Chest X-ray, PA view. Patient: 55 years old, sex F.
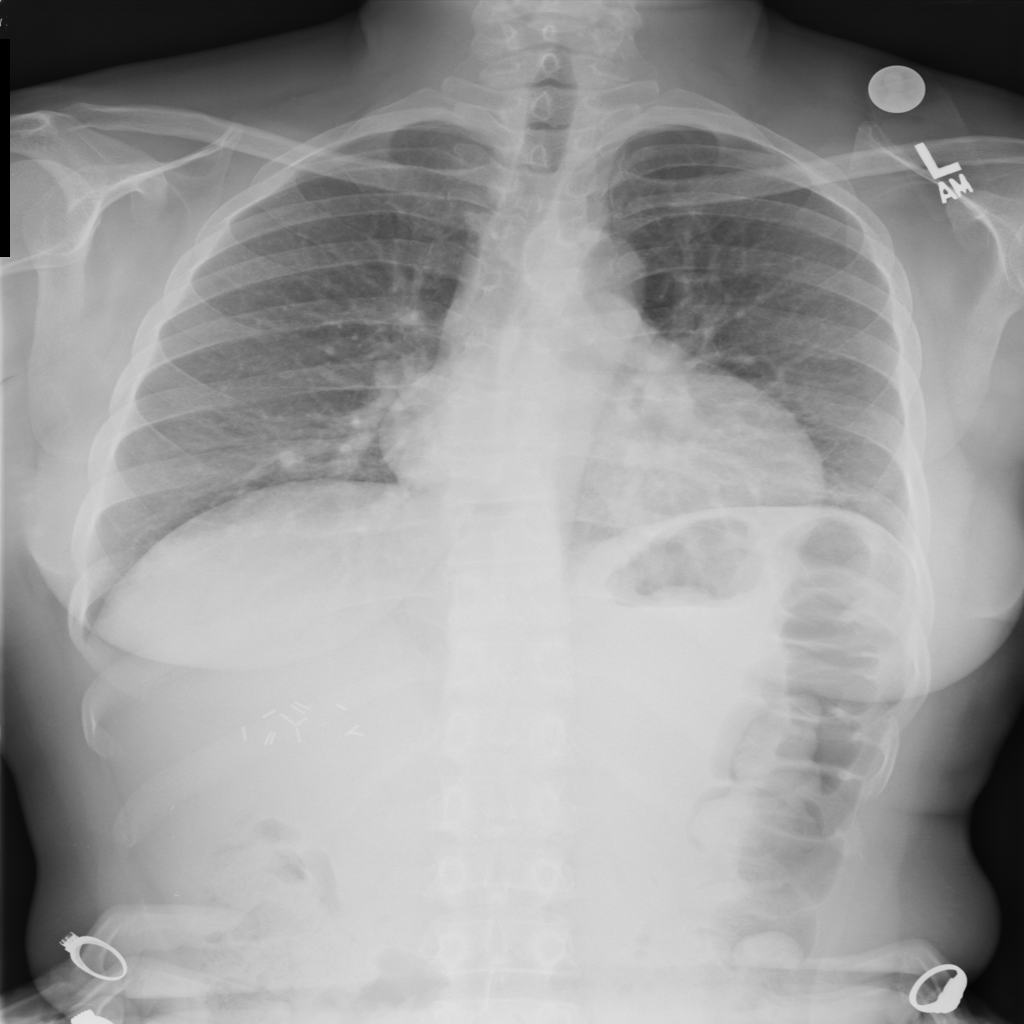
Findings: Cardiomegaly